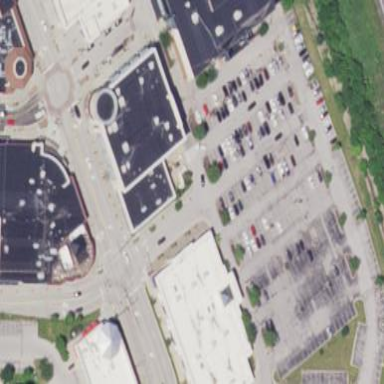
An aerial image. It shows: Retail building.